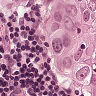
Metastatic tissue present: yes